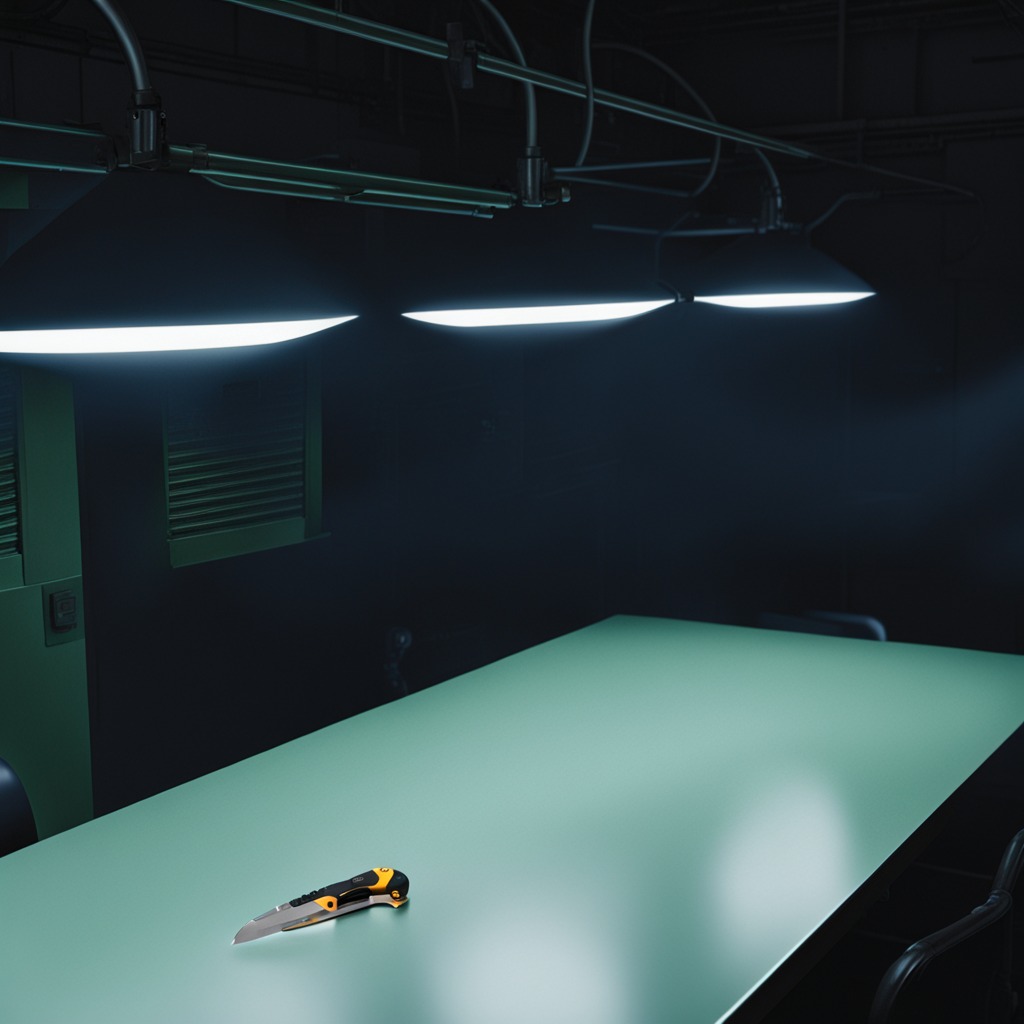
A utility knife is lying on a clean empty table in a railway signal maintenance room.